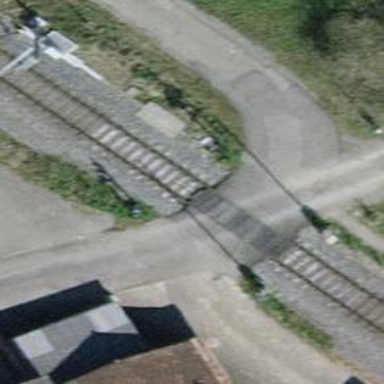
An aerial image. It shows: Level crossing along the railway.